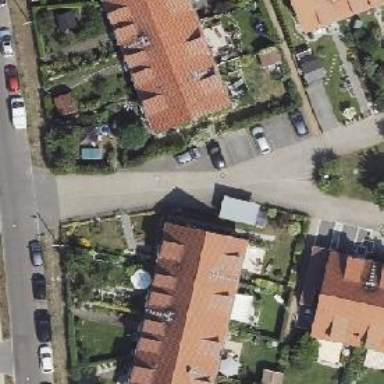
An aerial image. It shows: Residential road.